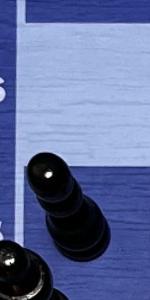
Label: Pawn_Black